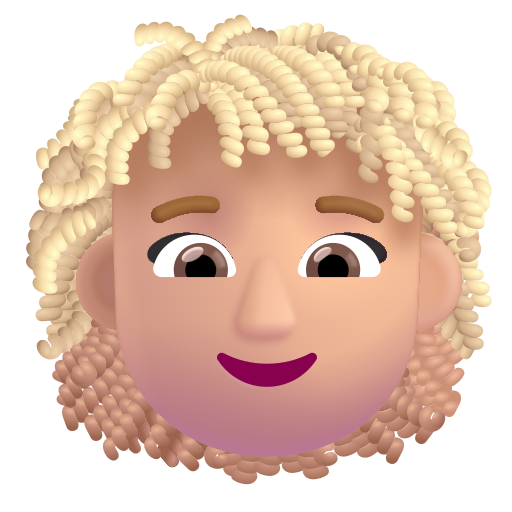
woman curly hair color  light